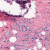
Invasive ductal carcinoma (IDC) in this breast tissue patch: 1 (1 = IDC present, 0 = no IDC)